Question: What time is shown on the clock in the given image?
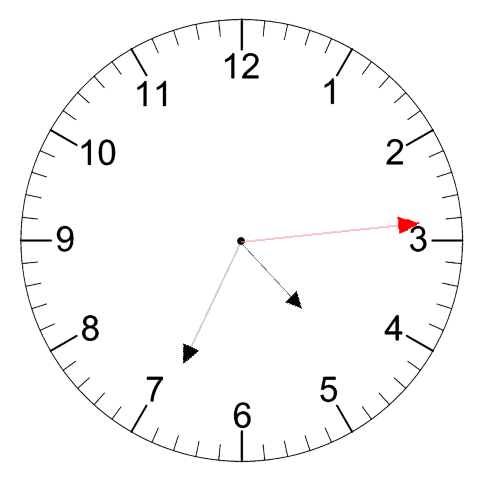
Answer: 04:34:14